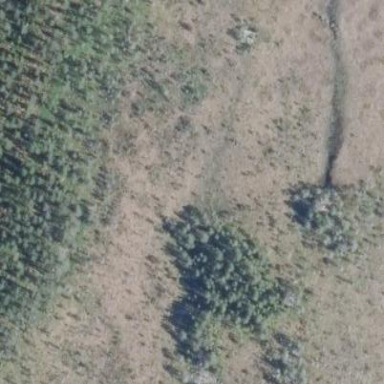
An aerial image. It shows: Woodland consisting mainly of needle-leaved trees.